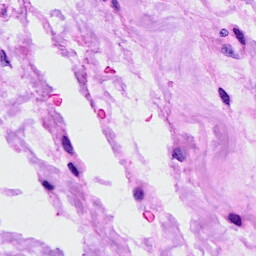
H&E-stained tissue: Ovarian